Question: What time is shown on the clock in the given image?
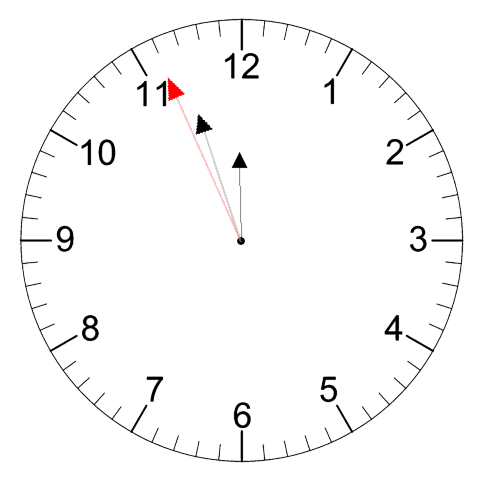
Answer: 11:56:56